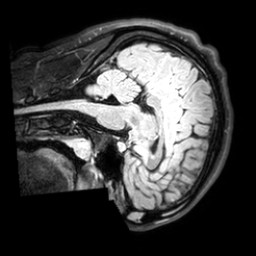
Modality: T1w
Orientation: sagittal
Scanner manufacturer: philips
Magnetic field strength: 3 T
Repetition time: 4.8 s
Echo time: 0.2586 s